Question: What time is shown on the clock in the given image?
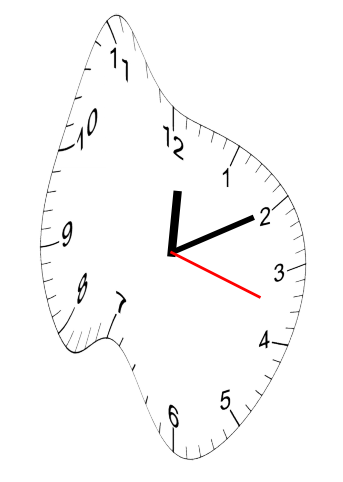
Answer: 12:10:18